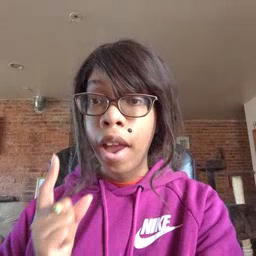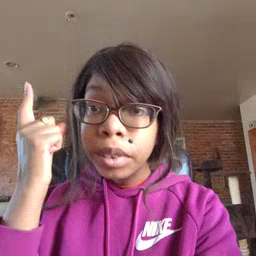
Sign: up